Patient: sex F, age 77
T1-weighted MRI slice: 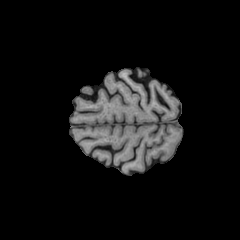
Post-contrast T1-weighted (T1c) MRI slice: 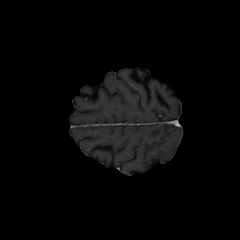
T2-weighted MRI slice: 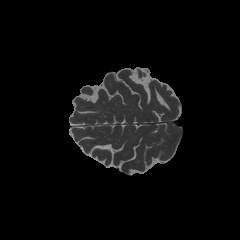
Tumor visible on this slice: no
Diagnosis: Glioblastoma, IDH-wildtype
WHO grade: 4